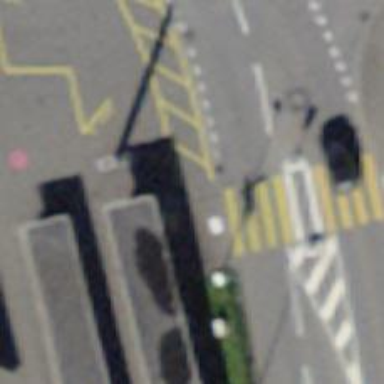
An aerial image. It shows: Bench.